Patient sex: F
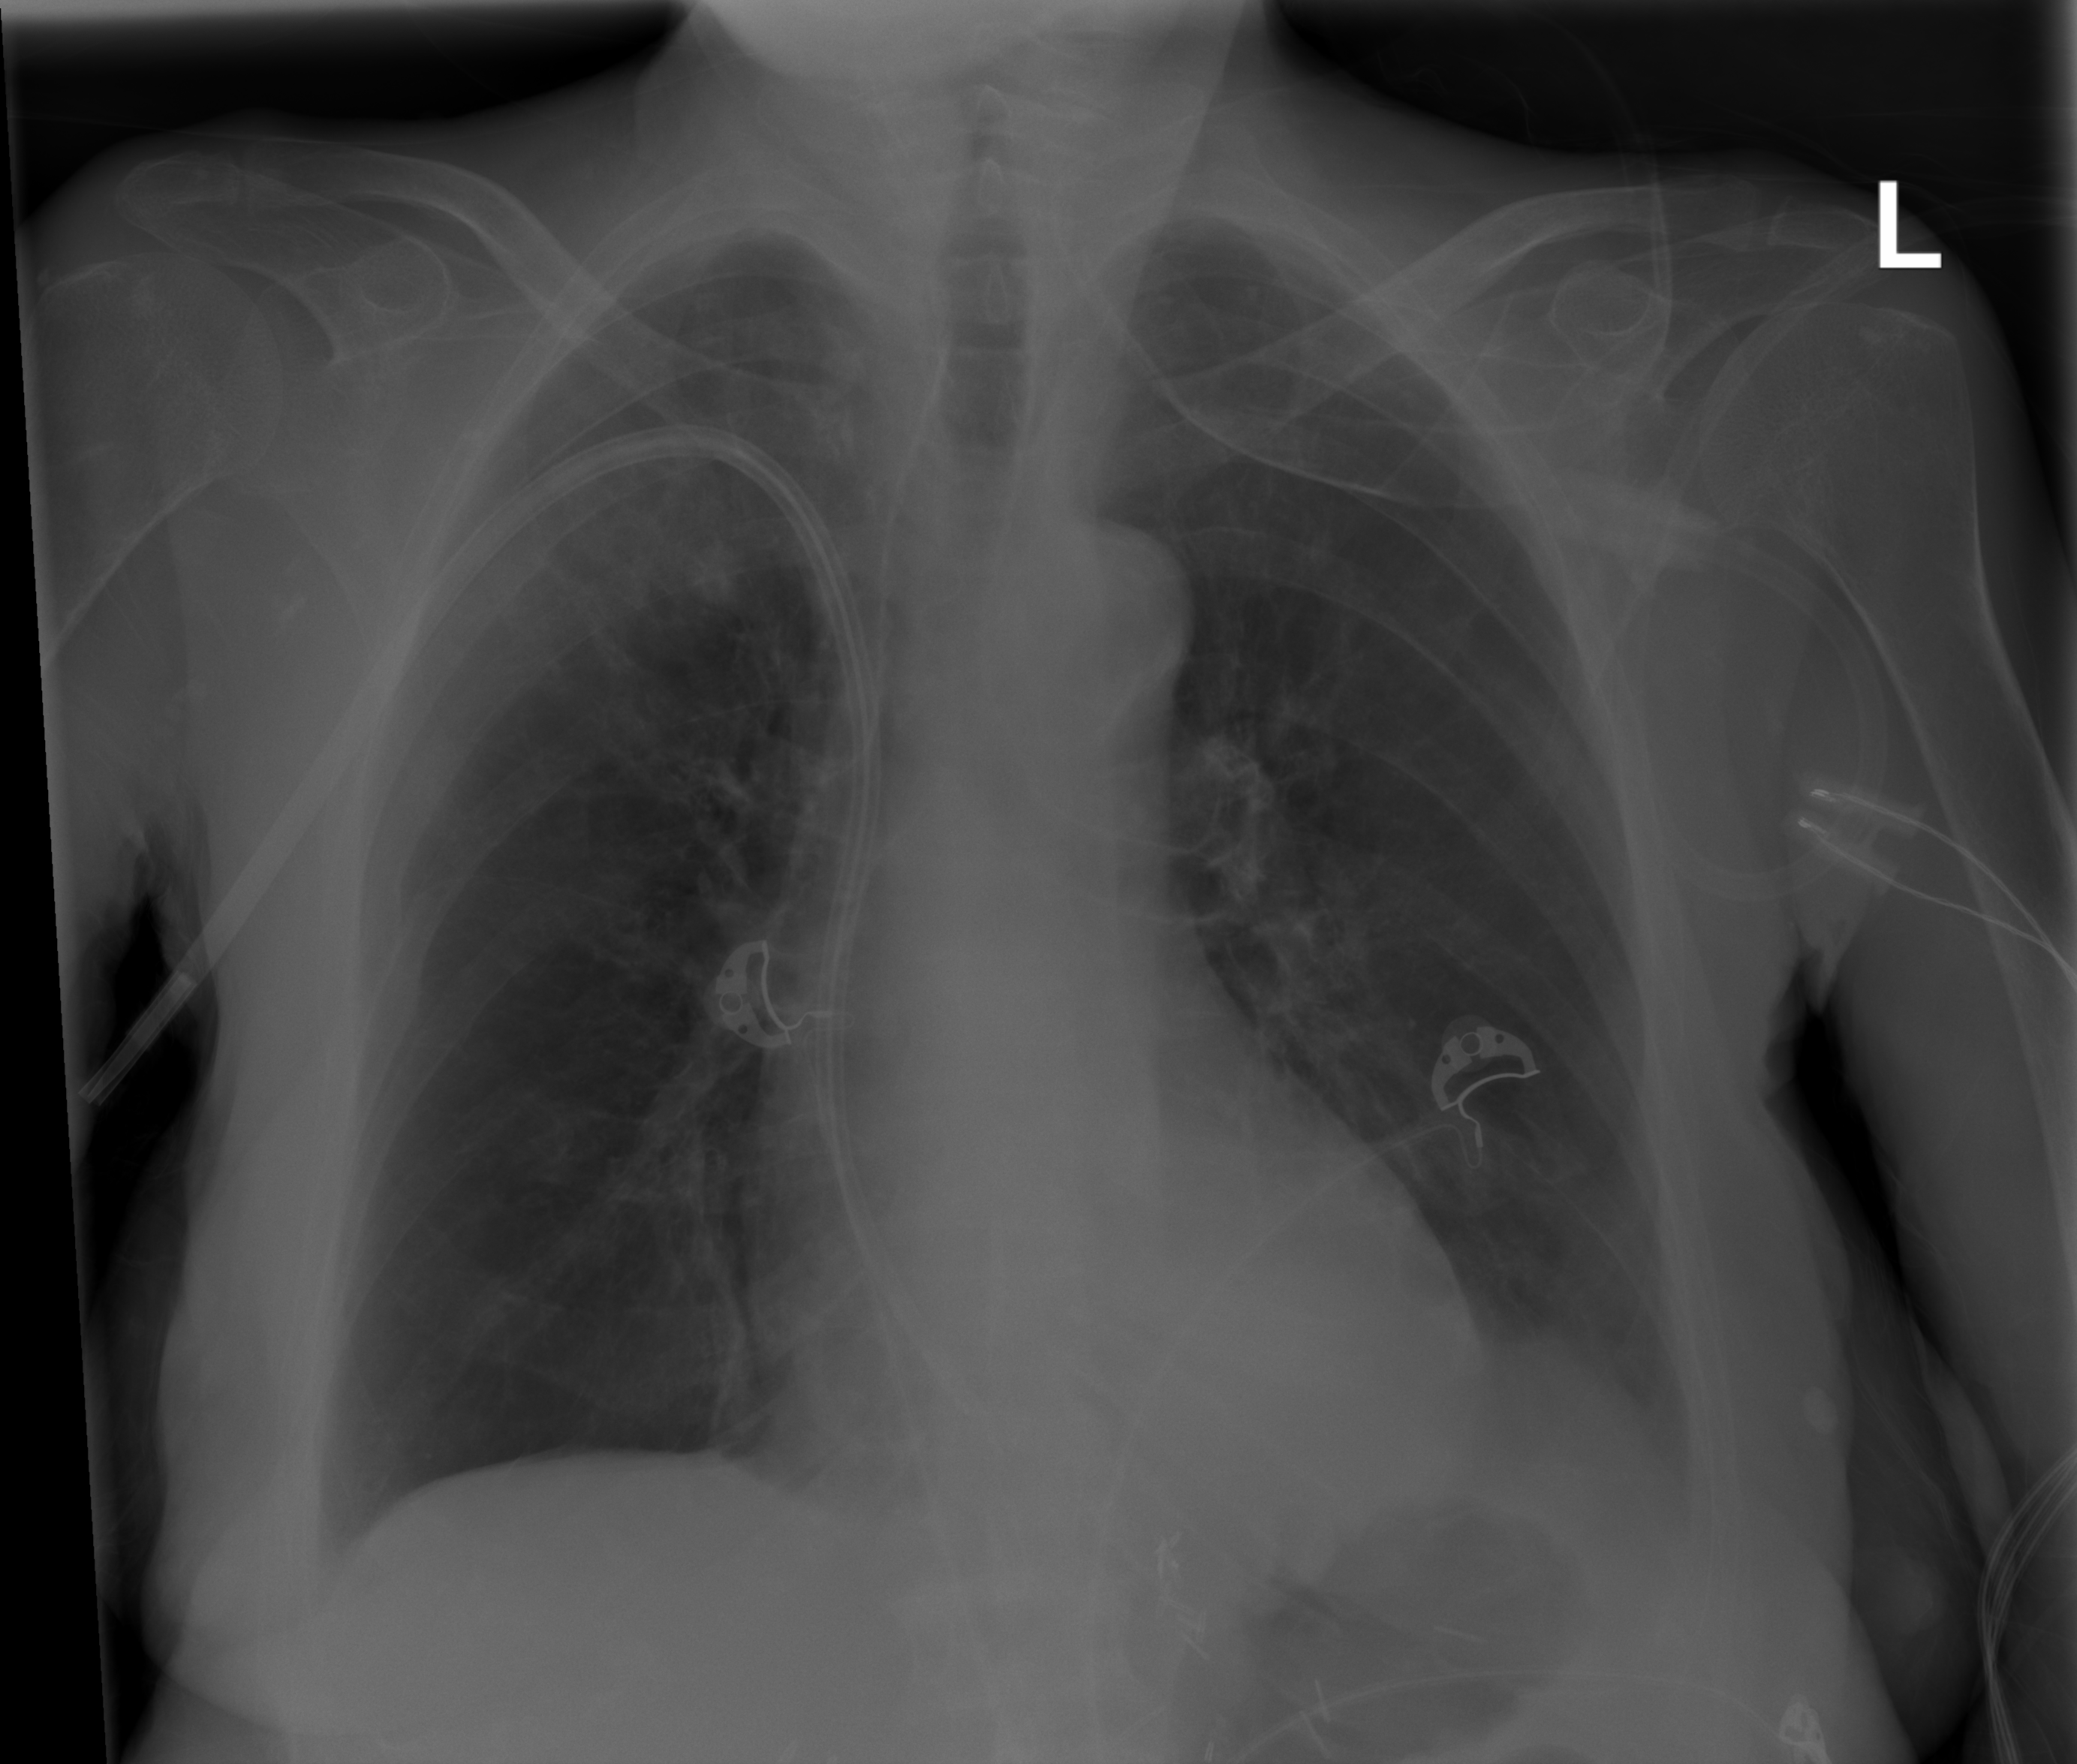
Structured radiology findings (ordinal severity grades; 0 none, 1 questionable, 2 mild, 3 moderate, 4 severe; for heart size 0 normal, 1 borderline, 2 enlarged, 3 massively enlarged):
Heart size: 0
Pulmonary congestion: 0
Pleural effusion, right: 0
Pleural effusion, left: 2
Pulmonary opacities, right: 2
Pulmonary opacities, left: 2
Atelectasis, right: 0
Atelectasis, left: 2